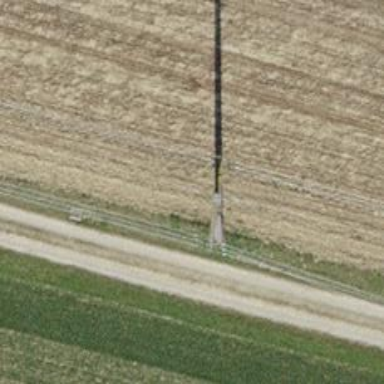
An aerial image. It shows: Three cables of power line.